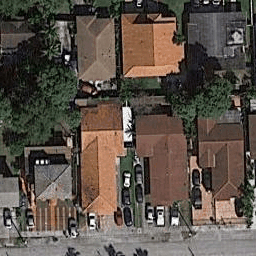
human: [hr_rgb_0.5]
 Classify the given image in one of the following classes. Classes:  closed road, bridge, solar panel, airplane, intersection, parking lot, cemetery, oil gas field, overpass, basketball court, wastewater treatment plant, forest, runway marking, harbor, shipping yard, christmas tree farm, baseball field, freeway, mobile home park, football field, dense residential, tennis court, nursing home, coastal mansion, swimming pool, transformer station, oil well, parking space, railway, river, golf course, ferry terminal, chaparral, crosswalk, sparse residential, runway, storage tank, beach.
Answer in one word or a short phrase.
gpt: dense residential